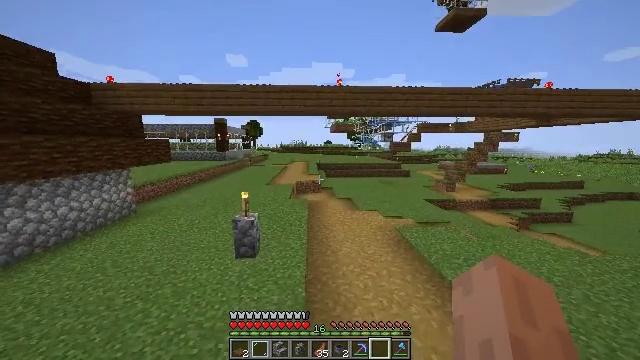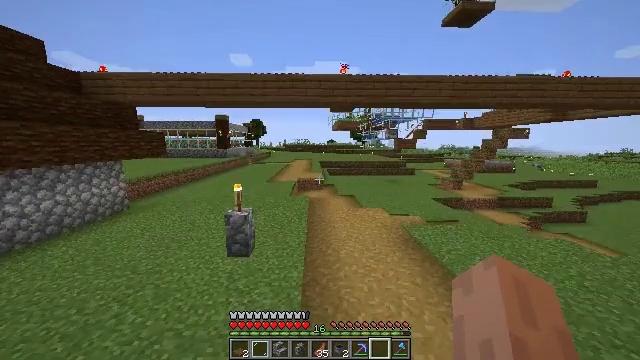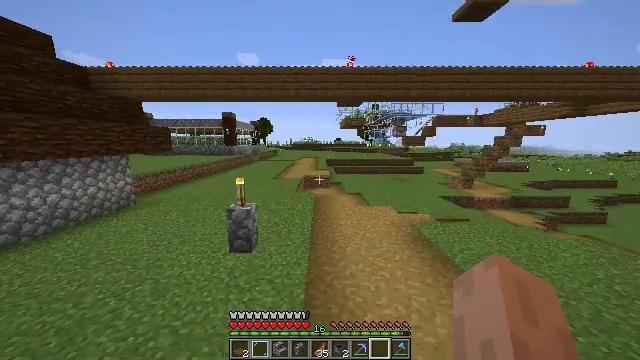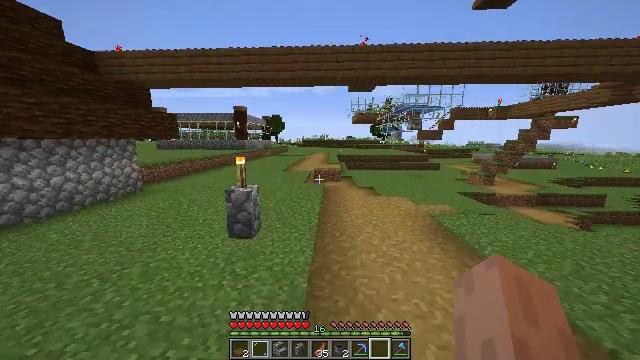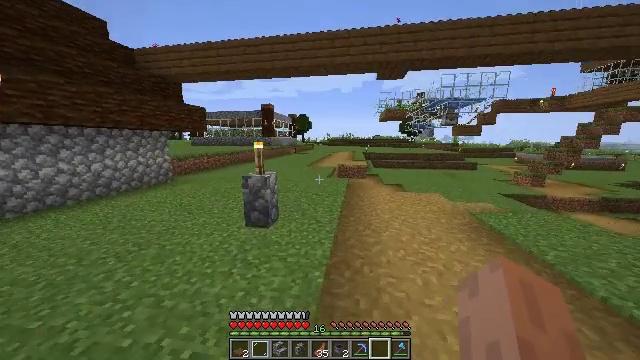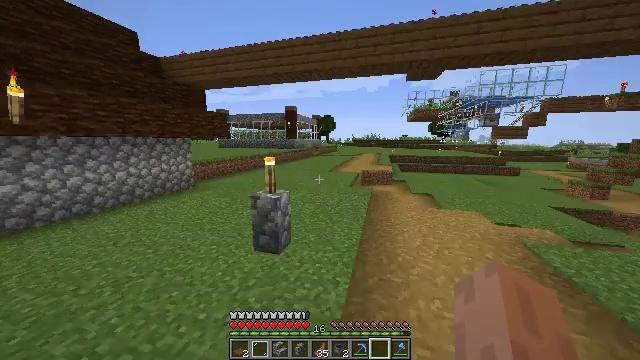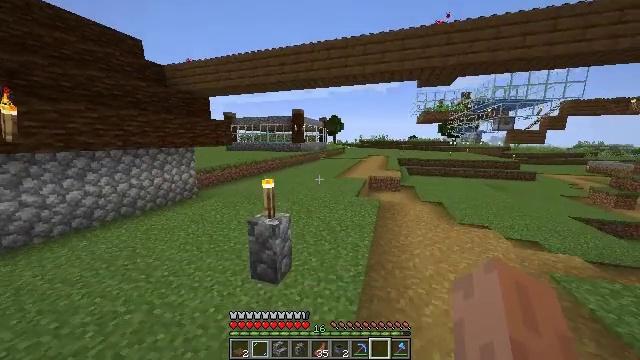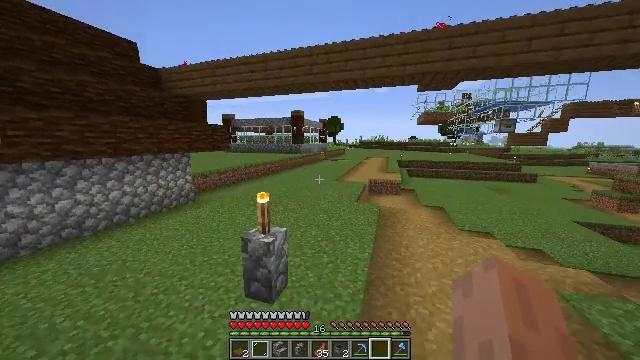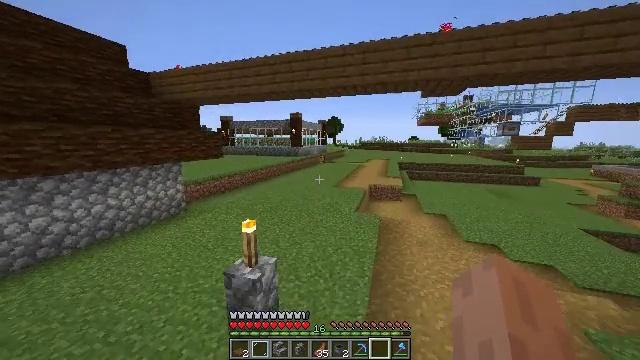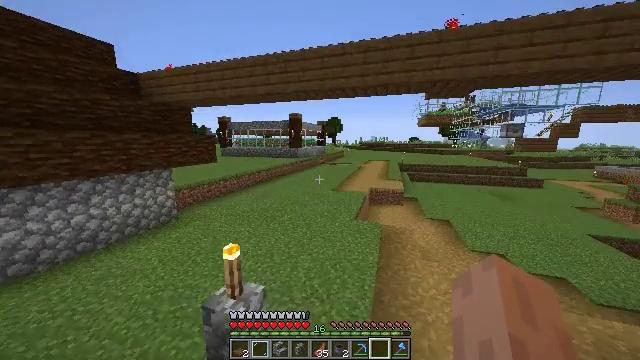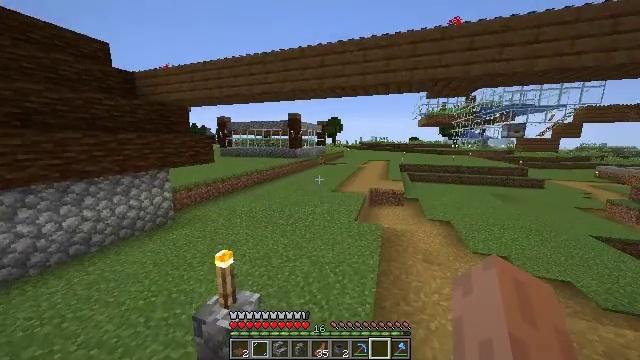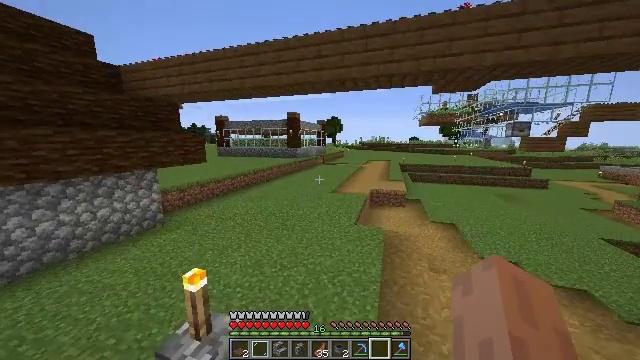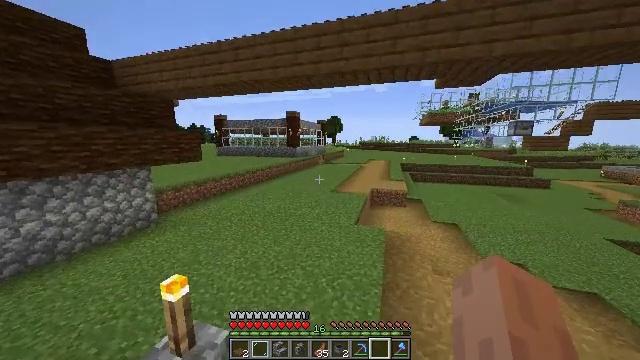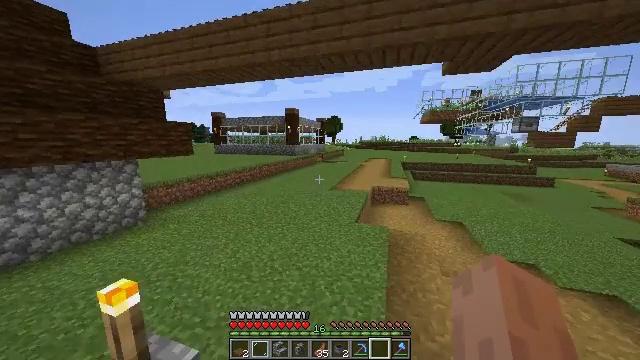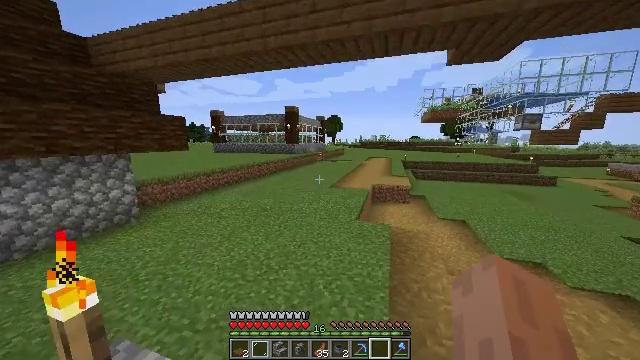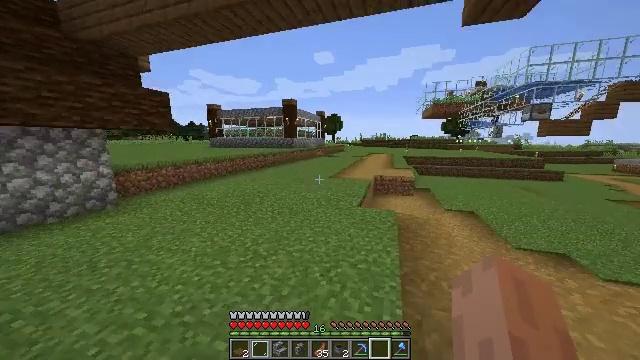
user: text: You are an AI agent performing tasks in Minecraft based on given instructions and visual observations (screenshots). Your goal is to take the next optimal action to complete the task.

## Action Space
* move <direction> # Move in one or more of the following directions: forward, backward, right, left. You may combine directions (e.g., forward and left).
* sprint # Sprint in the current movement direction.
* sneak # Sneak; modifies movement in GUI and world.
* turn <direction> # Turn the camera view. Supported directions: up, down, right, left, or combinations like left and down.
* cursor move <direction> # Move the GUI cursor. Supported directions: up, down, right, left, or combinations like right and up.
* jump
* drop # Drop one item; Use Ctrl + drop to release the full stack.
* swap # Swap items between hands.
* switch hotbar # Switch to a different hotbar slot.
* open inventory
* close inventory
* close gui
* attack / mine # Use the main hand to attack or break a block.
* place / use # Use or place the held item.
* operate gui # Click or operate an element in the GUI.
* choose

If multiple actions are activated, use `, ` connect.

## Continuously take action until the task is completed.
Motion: motion action
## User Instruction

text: Take iron ingots to craft a minecart.
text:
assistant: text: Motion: move forward, jump
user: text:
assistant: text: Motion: move forward, turn left, jump
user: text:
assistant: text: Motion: move forward, turn left, jump
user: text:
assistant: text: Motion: move forward, turn left, jump
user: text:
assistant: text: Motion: move forward, sprint, turn left, jump
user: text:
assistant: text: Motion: move forward, sprint, turn left, jump
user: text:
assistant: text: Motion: move forward, sprint, jump
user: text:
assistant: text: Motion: move forward, sprint, jump
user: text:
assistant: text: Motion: move forward, jump
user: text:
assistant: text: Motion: move forward, jump
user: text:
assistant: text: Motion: move forward, jump
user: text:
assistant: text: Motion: move forward, jump
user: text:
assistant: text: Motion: move forward, jump
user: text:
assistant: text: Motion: move forward, jump
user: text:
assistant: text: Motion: move forward, jump
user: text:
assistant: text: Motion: move forward, sprint, jump
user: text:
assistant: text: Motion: move forward, sprint, jump
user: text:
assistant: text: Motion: move forward, sprint, jump
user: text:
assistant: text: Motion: move forward, sprint, jump
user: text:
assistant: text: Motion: move forward, sprint, jump
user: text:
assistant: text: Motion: move forward, jump
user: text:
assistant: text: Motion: move forward, jump
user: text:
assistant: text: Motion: move forward, turn left, jump
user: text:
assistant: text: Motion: move forward, turn left, jump
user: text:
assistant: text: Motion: move forward, turn left, jump
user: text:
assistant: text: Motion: move forward, turn left, jump
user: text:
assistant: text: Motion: move forward, sprint, jump
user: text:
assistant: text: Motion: move forward, sprint, jump
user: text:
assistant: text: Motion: move forward, sprint, jump
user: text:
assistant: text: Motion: move forward, sprint, jump